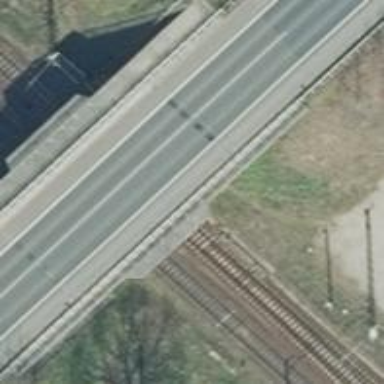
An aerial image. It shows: Railway switch with turnout to the right.